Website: apple
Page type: customer-info-address
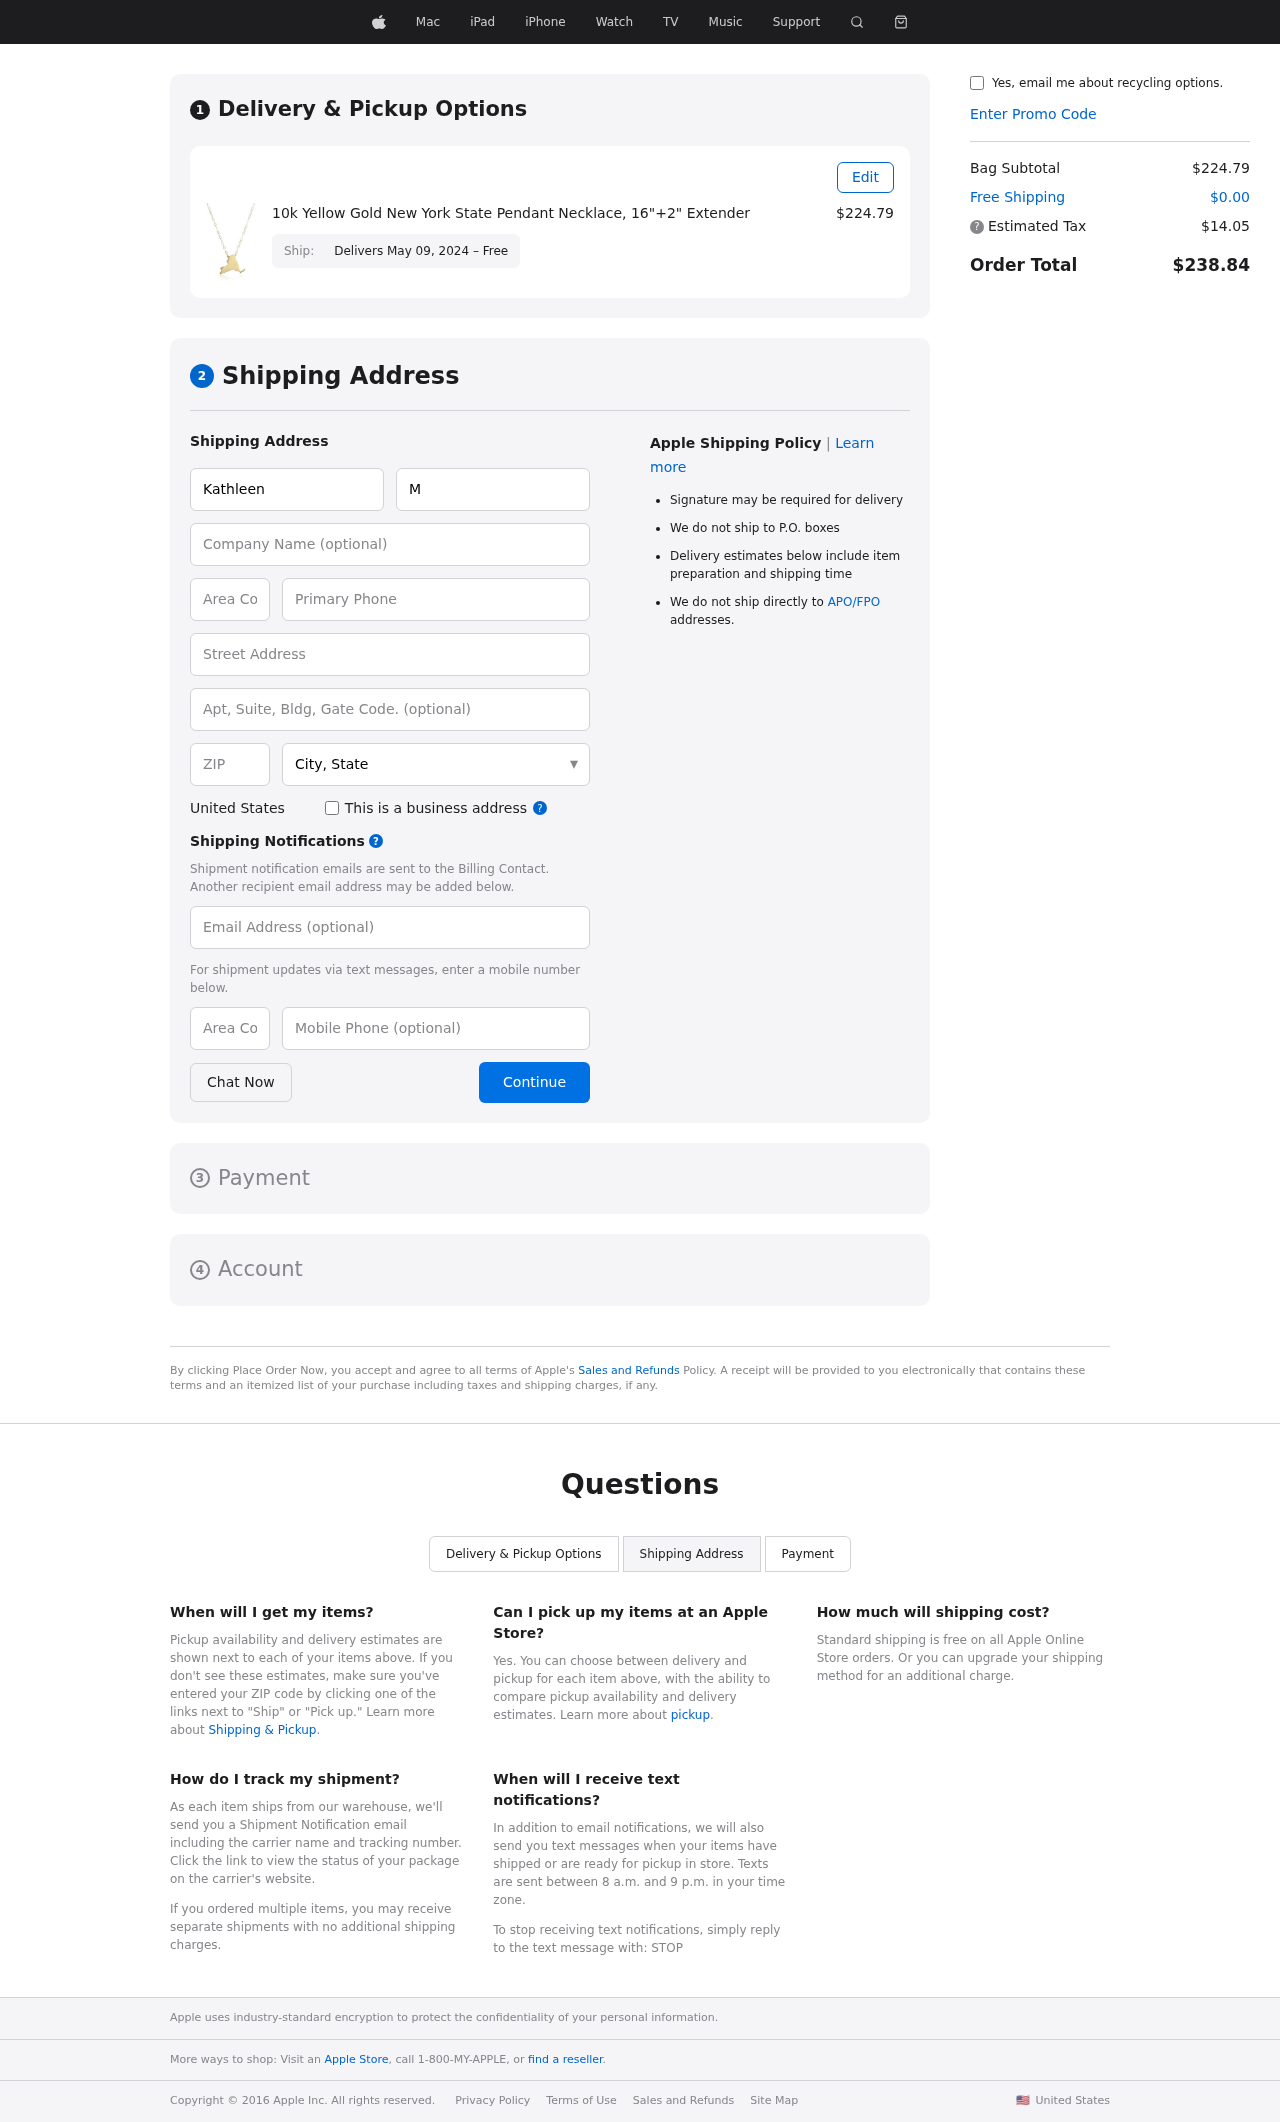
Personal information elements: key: PII_CITY_STATE
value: West Megan, GU
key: PII_COUNTRY
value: United States
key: PII_EMAIL
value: kathleen.mcclain@gmail.com
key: PII_FIRSTNAME
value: Kathleen
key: PII_LASTNAME
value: Mcclain
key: PII_PHONE
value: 6975171700
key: PII_PHONE_AREA
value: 697
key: PII_POSTCODE
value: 39431
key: PII_STREET
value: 7261 Vincent Skyway
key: PII_STREET2
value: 0860 Wilson Tunnel
Product elements: key: PRODUCT1_NAME
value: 10k Yellow Gold New York State Pendant Necklace, 16"+2" Extender
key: PRODUCT1_PRICE
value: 224.79
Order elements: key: ORDER_DELIVERY_DATE
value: Delivers May 09, 2024 – Free
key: ORDER_SUBTOTAL
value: $224.79
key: ORDER_SHIPPING_COST
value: $0.00
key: ORDER_TAX
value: $14.05
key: ORDER_TOTAL
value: $238.84